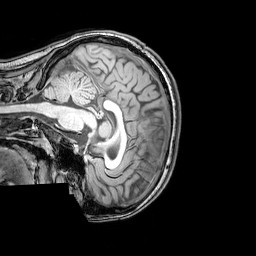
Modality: T1w
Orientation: sagittal
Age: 21
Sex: female
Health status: healthy
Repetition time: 0.081 s
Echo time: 0.037 s